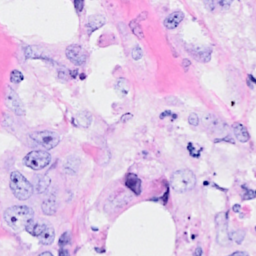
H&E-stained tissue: Breast